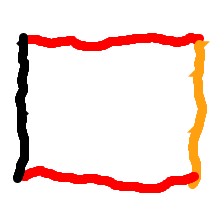
Shape: rectangle